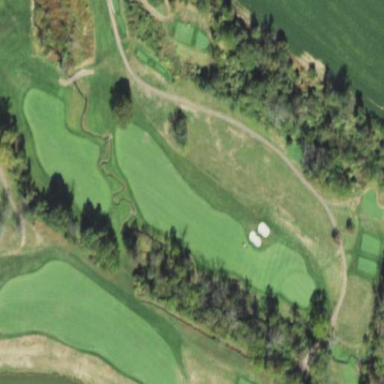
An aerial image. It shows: Area with grass used as rough in golf course.